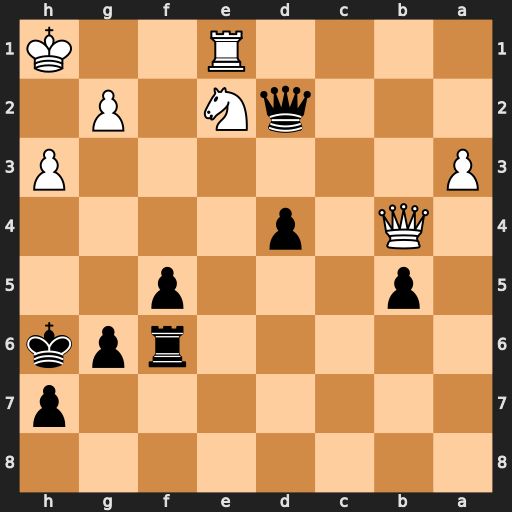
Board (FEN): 8/7p/5rpk/1p3p2/1Q1p4/P6P/3qN1P1/4R2K
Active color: b
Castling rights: -
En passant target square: -
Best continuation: Qxb4 axb4 Re6 Rd1 Rxe2